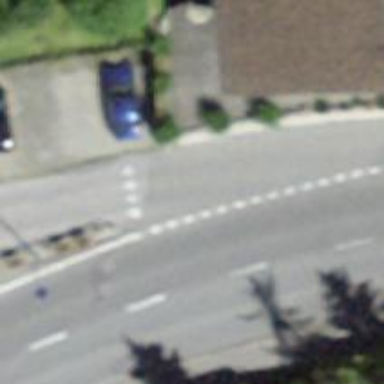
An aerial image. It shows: Residential road.